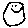
Label: smiley face